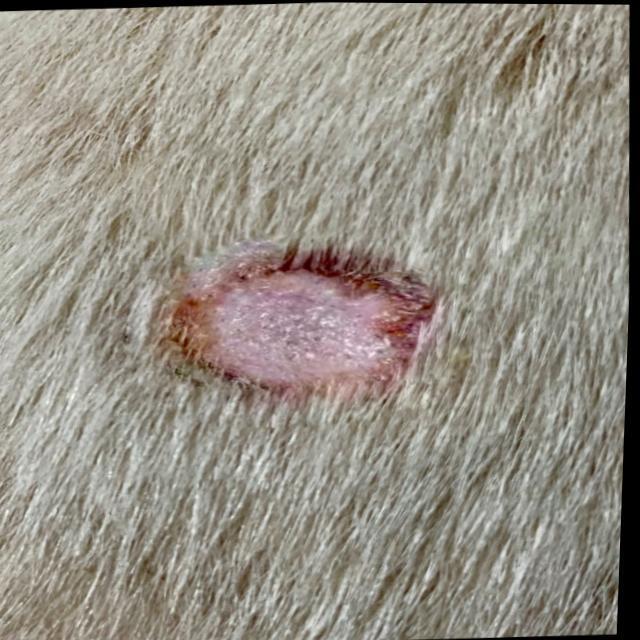
Canine ringworm (Dermatophytosis) — fungal infection caused by Microsporum or Trichophyton. Presents with circular alopecia, scaling, crusting, and broken hairs.